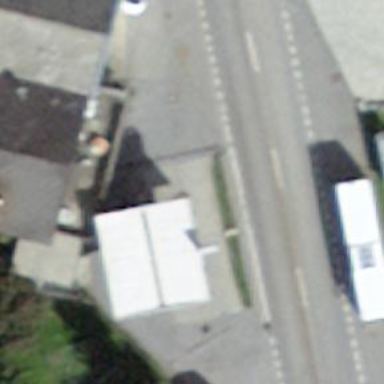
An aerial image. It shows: Fuel station.